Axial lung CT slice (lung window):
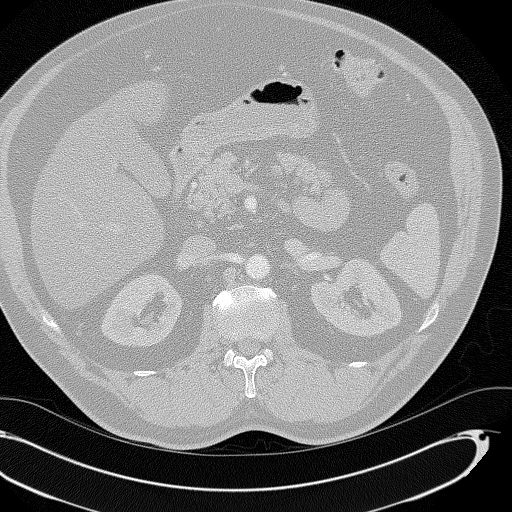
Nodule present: no